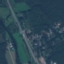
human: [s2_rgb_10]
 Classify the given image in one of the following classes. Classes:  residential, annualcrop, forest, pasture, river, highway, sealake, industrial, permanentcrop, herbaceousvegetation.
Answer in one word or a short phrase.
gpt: Highway